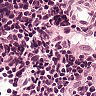
Metastatic tissue present: no